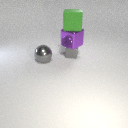
large purple metal cube below large green rubber cube